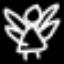
Label: angel